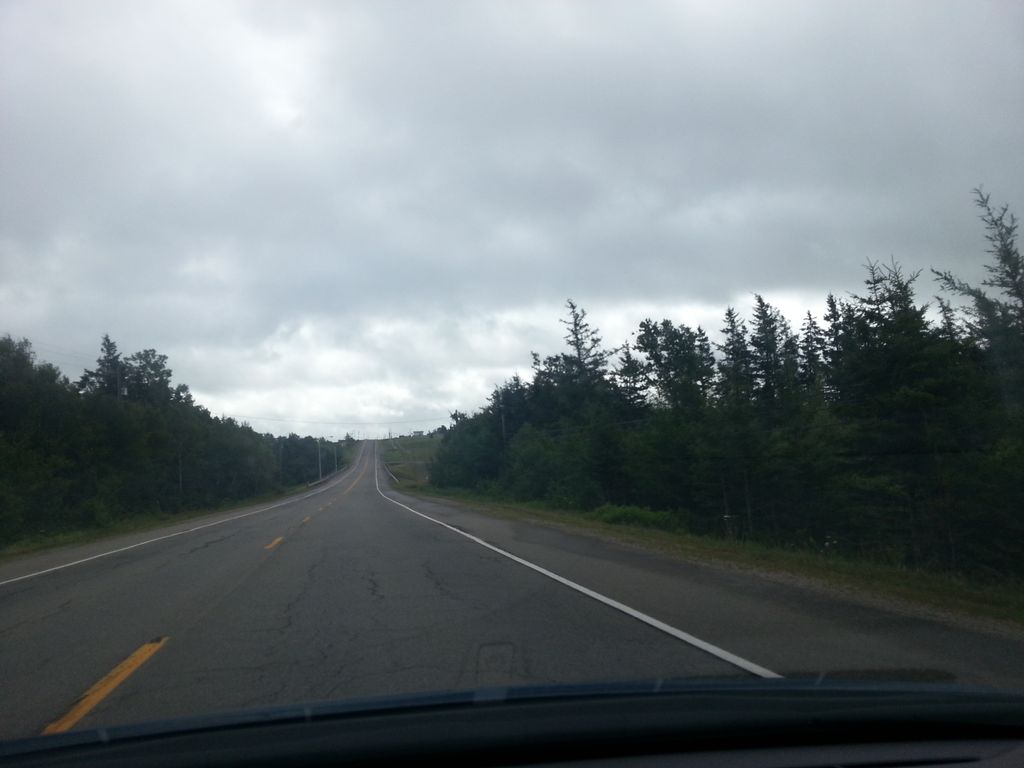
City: charlottetown